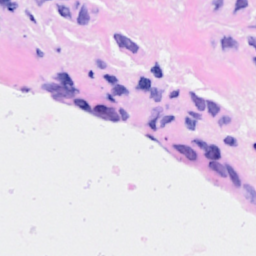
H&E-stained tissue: Breast